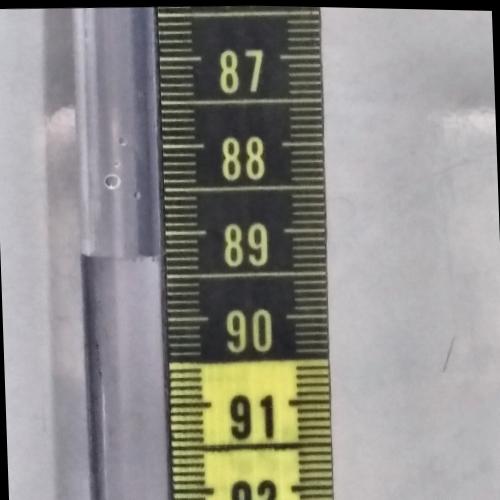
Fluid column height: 89.3 cm